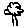
Label: tree